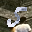
Label: 5